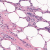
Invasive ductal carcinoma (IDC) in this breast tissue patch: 0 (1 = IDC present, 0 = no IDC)